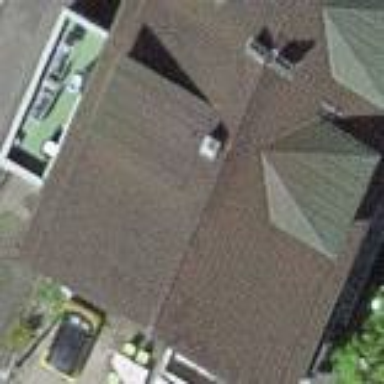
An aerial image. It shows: Gabled roof apartments building.